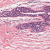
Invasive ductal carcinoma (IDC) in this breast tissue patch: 0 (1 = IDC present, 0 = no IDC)